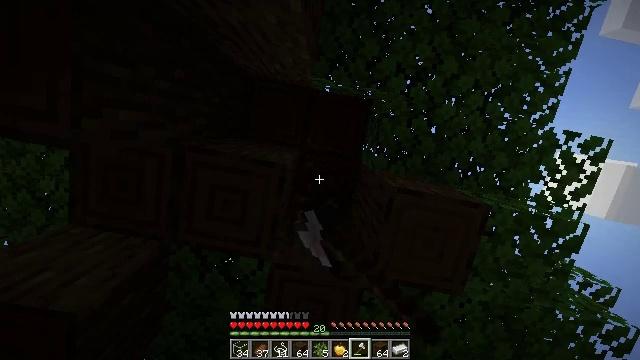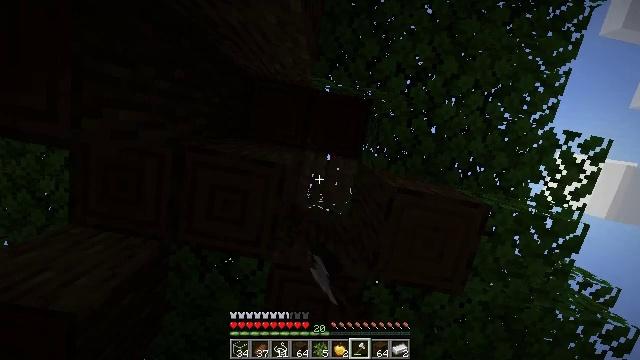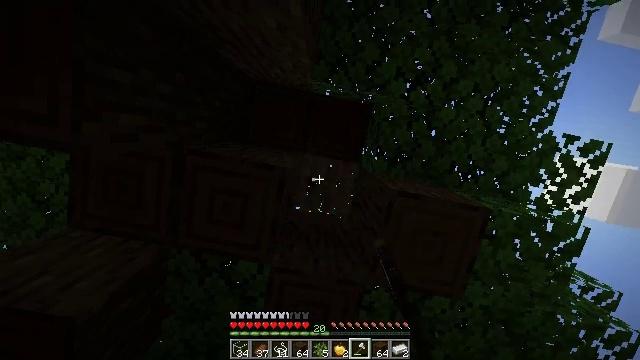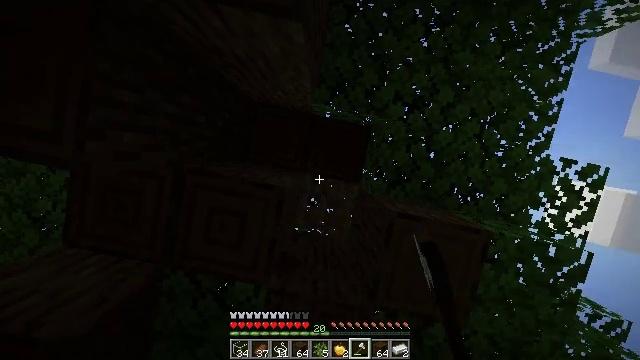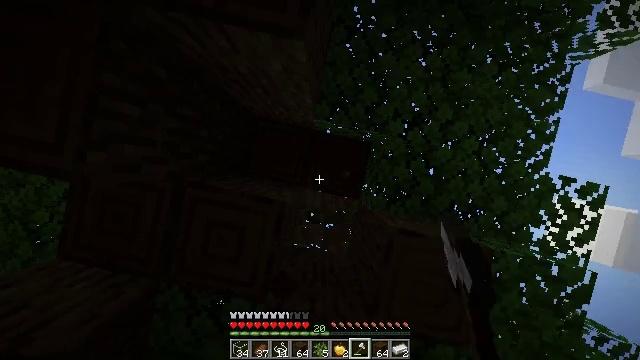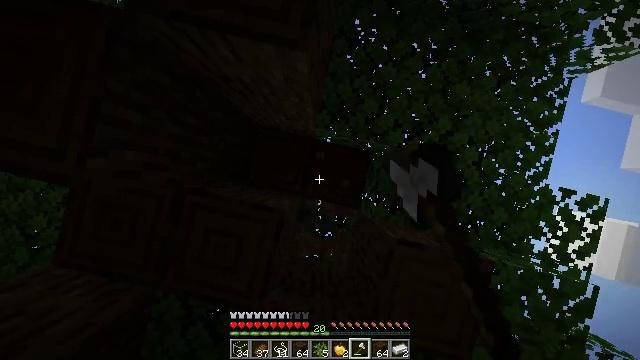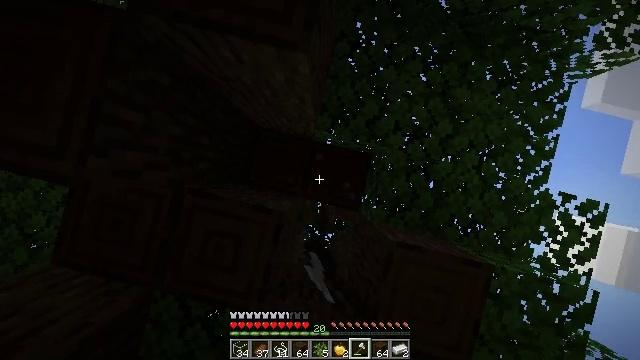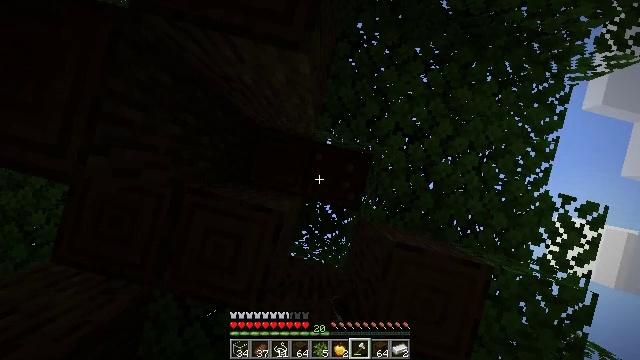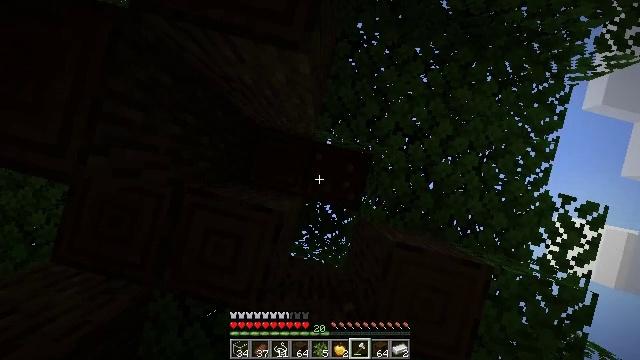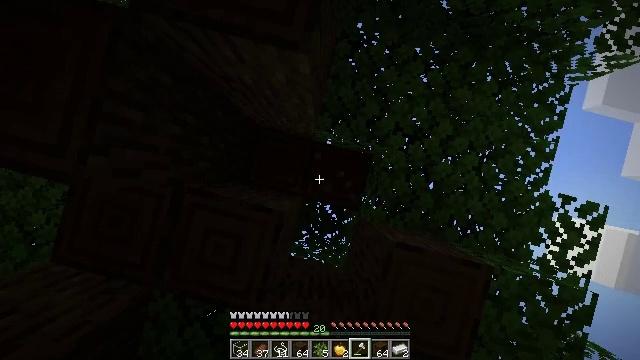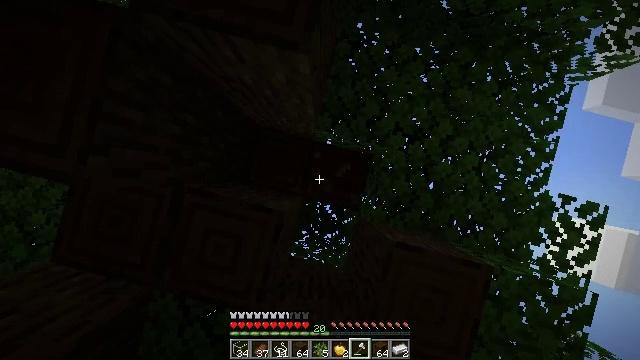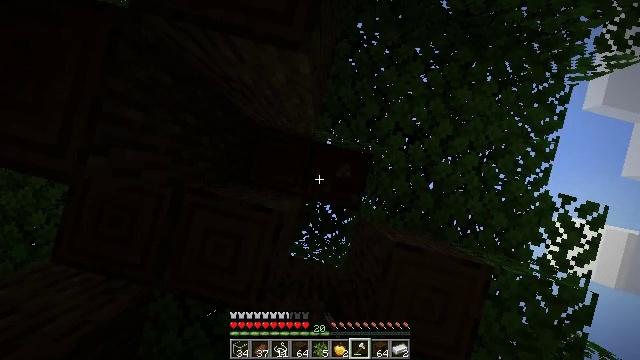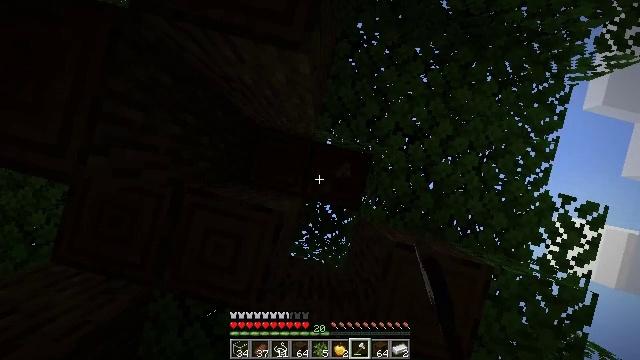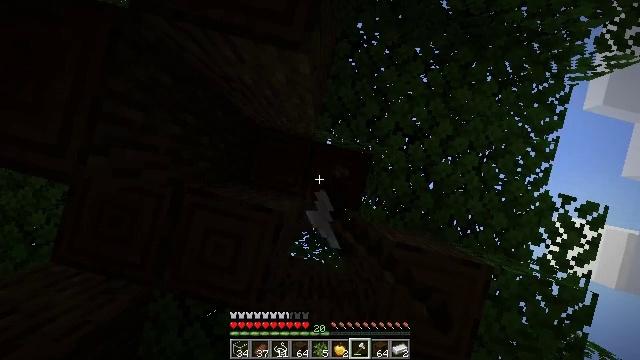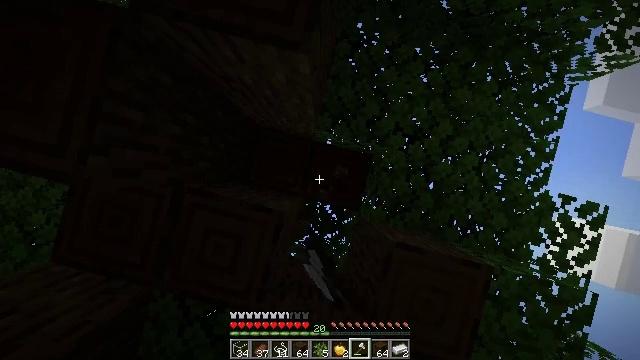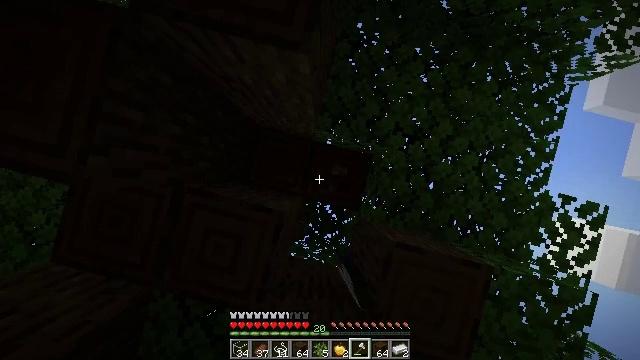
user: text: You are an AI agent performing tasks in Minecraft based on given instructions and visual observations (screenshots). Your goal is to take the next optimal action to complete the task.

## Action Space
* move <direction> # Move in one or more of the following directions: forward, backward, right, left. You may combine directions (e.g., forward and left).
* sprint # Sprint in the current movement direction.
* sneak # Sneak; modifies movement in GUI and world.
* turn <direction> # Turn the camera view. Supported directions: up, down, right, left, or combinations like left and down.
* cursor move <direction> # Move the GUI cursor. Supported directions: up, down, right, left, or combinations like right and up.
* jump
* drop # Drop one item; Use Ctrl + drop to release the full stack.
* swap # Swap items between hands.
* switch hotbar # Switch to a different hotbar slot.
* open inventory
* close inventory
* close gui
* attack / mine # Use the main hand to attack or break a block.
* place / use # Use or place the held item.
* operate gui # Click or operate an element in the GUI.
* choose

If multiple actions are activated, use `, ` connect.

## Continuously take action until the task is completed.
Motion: motion action
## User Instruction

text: Gather dark oak log for crafting.
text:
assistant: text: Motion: attack / mine
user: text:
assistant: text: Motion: attack / mine
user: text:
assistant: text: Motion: turn up, attack / mine
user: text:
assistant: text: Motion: turn up, attack / mine
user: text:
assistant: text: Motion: turn up, attack / mine
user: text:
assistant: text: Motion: turn up, attack / mine
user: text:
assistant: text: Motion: attack / mine
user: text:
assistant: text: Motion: attack / mine
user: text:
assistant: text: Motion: attack / mine
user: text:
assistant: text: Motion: attack / mine
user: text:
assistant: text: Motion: attack / mine
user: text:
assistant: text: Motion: attack / mine
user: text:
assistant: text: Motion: attack / mine
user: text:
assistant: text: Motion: attack / mine
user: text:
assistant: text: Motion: attack / mine
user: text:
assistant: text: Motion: attack / mine
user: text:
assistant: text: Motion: attack / mine
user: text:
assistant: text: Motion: attack / mine
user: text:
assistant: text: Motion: attack / mine
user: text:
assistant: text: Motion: attack / mine
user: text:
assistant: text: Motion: turn left and down, attack / mine
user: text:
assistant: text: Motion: turn left and down, attack / mine
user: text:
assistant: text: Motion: turn left and down, attack / mine
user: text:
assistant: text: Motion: turn left, attack / mine
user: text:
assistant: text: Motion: turn left, attack / mine
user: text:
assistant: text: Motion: turn left, attack / mine
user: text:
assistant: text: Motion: turn left, attack / mine
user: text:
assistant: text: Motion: turn left, attack / mine
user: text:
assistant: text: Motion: turn left, attack / mine
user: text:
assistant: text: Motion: turn left and up, attack / mine